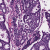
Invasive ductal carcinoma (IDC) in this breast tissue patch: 1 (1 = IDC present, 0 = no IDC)